Interaction volume radius: 10 \u00c5
Interaction volume height: 25 \u00c5
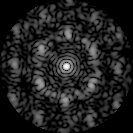
Disorder parameter: 0.6248